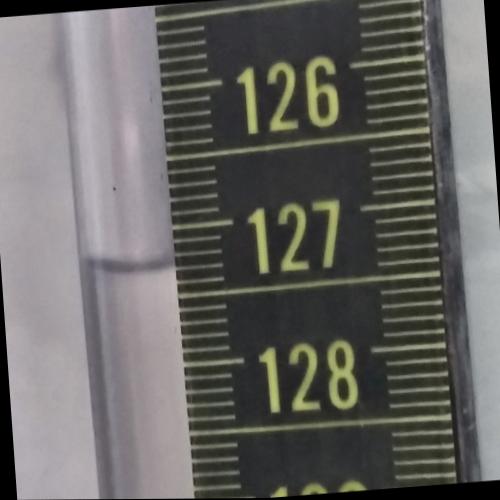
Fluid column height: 127.3 cm